Question: I am trying to execute a SSIS package located in a database programatically.
I am using this API:
'''
Imports Microsoft.SqlServer.Dts.Runtime
'''
I have an image describing the path (in database) to package but I cannot figure out how to set the property properly in the method.
Here is the image describing my package path in database:

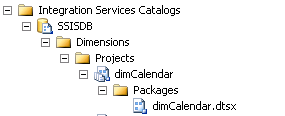
Answer: You will need to add a reference to Microsoft.SqlServer.Management.IntegrationServices. For me, it does not show up in the SQL Server folders and I could only find it in the GAC.
'C:\Windowsssembly\GAC_MSIL\Microsoft.SqlServer.Management.IntegrationServices .0.0.0__89845dcd8080cc91\Microsoft.SqlServer.Management.IntegrationServices.dll'
There's also a dependency from that assembly to
'C:\Windowsssembly\GAC_MSIL\Microsoft.SqlServer.Management.Sdk.Sfc .0.0.0__89845dcd8080cc91\Microsoft.SqlServer.Management.Sdk.Sfc.dll'
'''
Sub Main()
'
' Do not fault me for my poor VB skills nor my lack of error handling
' This is bare bones code adapted from
' http://blogs.msdn.com/b/mattm/archive/2011/11/17/ssis-and-powershell-in-sql-server-2012.aspx
Dim folderName As String
Dim projectName As String
Dim serverName As String
Dim packageName As String
Dim connectionString As String
Dim use32BitRuntime As Boolean
Dim executionId As Integer
Dim integrationServices As Microsoft.SqlServer.Management.IntegrationServices.IntegrationServices
Dim catalog As Microsoft.SqlServer.Management.IntegrationServices.Catalog
Dim catalogFolder As Microsoft.SqlServer.Management.IntegrationServices.CatalogFolder
Dim package As Microsoft.SqlServer.Management.IntegrationServices.PackageInfo
' Dimensions in your example
folderName = "SSISHackAndSlash"
' dimCalendar in your example
projectName = "SSISHackAndSlash2012"
serverName = "localhost\dev2012"
' dimCalendar in your example (no file extension)
packageName = "TokenTest.dtsx"
connectionString = String.Format("Data Source={0};Initial Catalog=msdb;Integrated Security=SSPI;", serverName)
integrationServices = New Microsoft.SqlServer.Management.IntegrationServices.IntegrationServices(New System.Data.SqlClient.SqlConnection(connectionString))
' There is only one option for an SSIS catalog name as of this posting
catalog = integrationServices.Catalogs("SSISDB")
' Find the catalog folder. Dimensions in your example
catalogFolder = catalog.Folders(folderName)
' Find the package in the project folder
package = catalogFolder.Projects(projectName).Packages(packageName)
' Run the package. The second parameter is for environment variables
executionId = package.Execute(use32BitRuntime, Nothing)
End Sub
'''